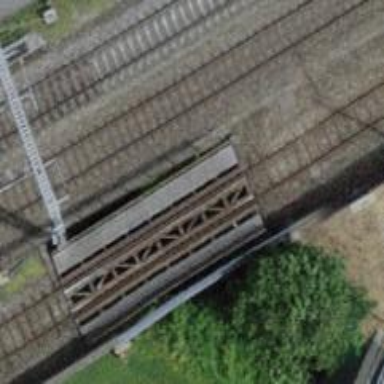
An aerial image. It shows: Railway spur bridge with electrified contact line.